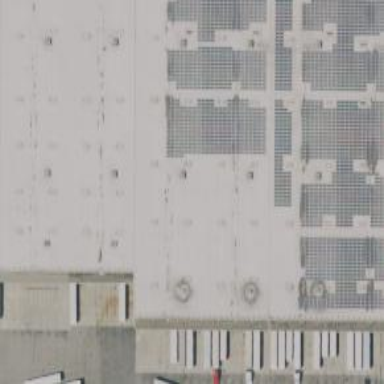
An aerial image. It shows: Solar power generator with photovoltaic panels.